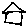
Label: house